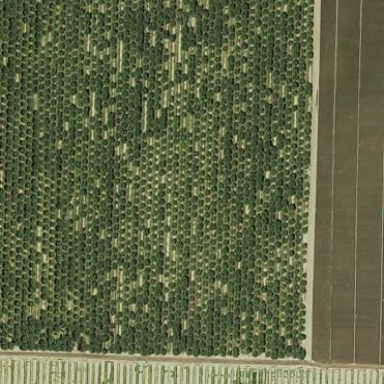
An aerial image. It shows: Almond orchard with rows of almond trees.